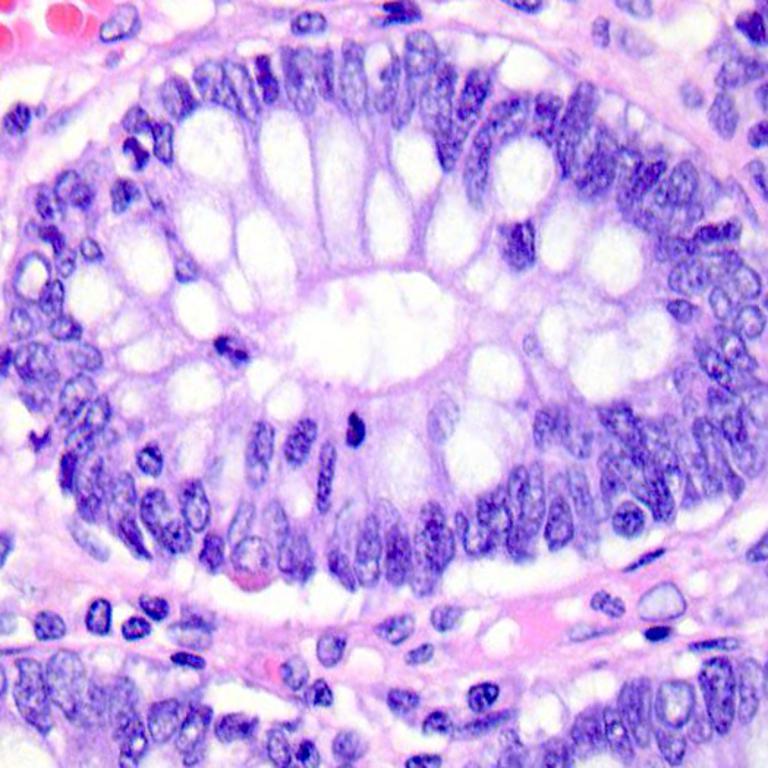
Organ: colon
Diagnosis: benign